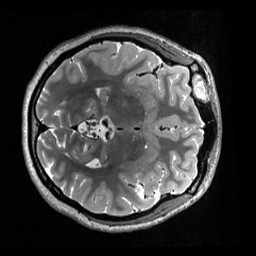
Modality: T2w
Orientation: axial
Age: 19
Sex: female
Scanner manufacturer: siemens
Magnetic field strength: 3 T
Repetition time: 3.2 s
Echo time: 0.566 s